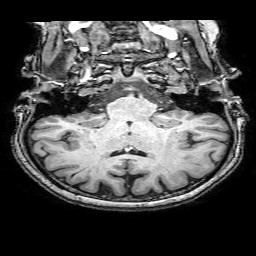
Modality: T1w
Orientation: sagittal
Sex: female
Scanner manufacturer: philips
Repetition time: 0.008222 s
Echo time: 0.00377 s